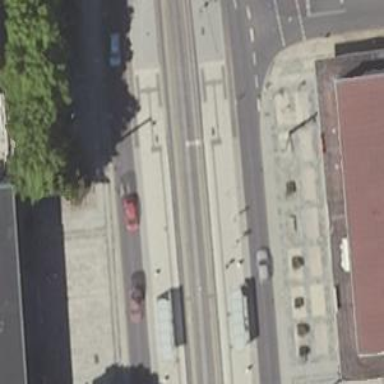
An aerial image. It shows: Tram stop.